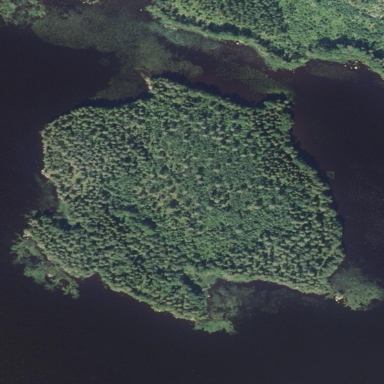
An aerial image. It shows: Island covered with woodland.